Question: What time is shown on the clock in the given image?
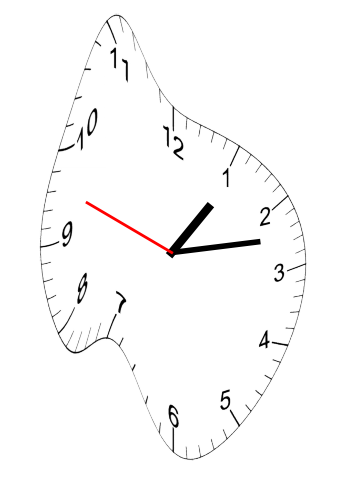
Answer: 01:12:48